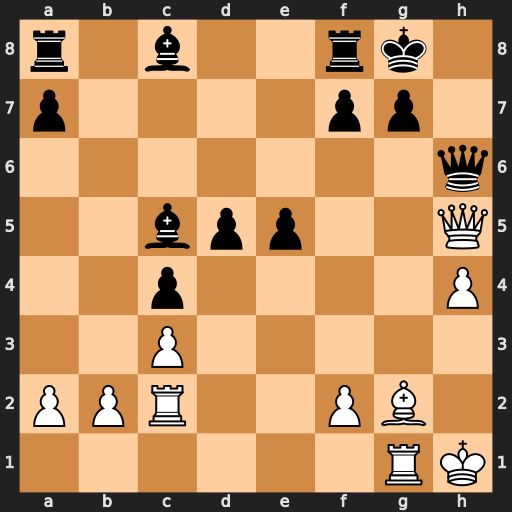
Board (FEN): r1b2rk1/p4pp1/7q/2bpp2Q/2p4P/2P5/PPR2PB1/6RK
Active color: w
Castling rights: -
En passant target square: -
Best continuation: Qxh6 gxh6 Bxd5+ Kh8 Bxa8